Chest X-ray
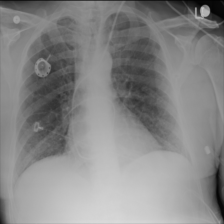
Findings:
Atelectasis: negative
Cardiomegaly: negative
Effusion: negative
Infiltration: negative
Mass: negative
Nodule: negative
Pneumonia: negative
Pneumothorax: negative
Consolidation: negative
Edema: negative
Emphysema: negative
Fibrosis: negative
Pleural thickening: negative
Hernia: negative